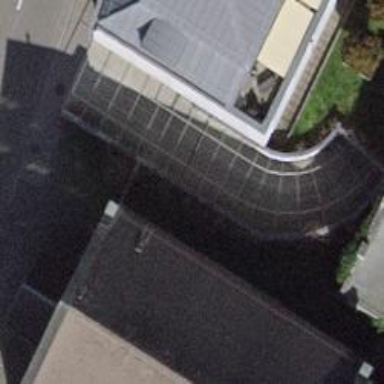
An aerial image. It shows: Parking entrance.